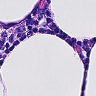
Metastatic tissue present: no